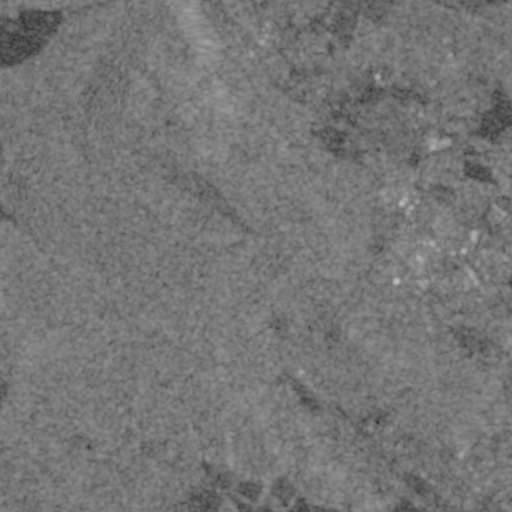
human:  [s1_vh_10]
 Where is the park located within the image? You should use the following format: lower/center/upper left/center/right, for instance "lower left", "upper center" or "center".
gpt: The park is located in the center right of the image.
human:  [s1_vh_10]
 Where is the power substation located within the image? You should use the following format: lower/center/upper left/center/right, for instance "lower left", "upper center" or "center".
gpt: The power substation is located in the upper right of the image.
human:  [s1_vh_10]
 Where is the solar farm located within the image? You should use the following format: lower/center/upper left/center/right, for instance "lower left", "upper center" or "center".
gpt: The solar farm is located in the upper right of the image.
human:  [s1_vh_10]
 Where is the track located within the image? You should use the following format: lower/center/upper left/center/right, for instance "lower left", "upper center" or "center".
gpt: The track is located in the center right of the image.
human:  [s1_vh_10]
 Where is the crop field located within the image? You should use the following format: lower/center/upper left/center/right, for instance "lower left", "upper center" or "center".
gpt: There is no crop field in the image.

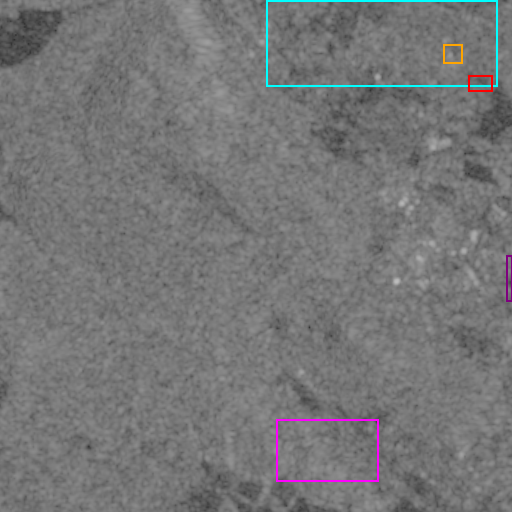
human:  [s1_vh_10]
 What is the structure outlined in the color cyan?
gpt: The structure outlined in cyan is a crop field.
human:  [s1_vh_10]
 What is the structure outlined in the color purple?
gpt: The structure outlined in purple is a park.
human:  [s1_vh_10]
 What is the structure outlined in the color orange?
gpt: The structure outlined in orange is a power substation.
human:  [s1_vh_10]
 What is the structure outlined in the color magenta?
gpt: The structure outlined in magenta is a quarry.
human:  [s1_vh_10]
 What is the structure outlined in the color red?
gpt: The structure outlined in red is a solar farm.
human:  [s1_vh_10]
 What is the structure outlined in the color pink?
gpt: There is no pink outline.